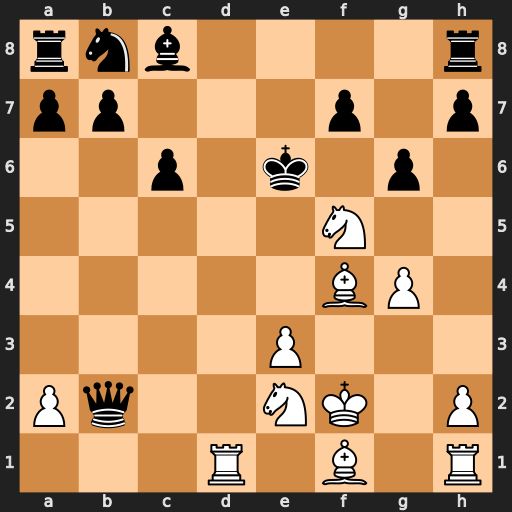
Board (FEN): rnb4r/pp3p1p/2p1k1p1/5N2/5BP1/4P3/Pq2NK1P/3R1B1R
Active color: w
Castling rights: -
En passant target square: -
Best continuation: Rd6#